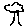
Label: tree